Question: In Excel 2013 into cell i post this string
'''
'<xml xmlns:xsi="http://www.w3.org/2001/XMLSchema-instance">'
'''
Then i copying this cell to clipboard using ctrl+c and post to notepad using ctrl+v I get this
'''
"<xml xmlns:xsi=""http://www.w3.org/2001/XMLSchema-instance"">'
"
'''
So all my string became quoted and trimed first single quote, also added additional quotes to url, how to prevent changes and get string as it is.

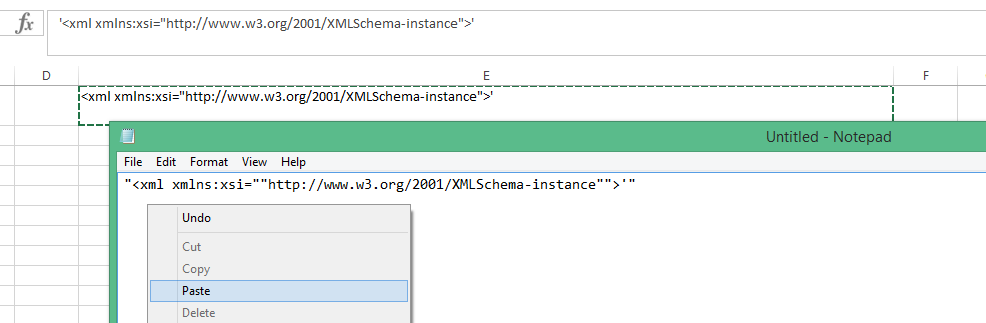
Answer: Excel identifies the first ''' as Symbol that the value in a cell is text.
And are you sure it is doubling the '"' when pasting it into notepad?